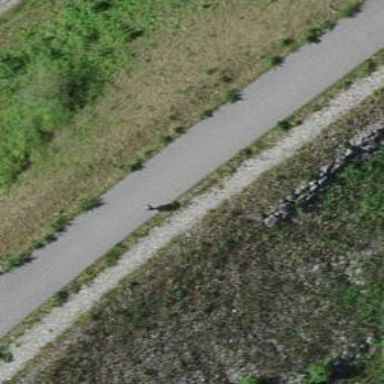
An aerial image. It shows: Cycleway with asphalt surface and embankment.